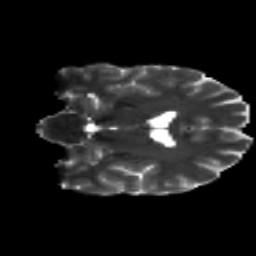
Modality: T2w
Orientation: coronal
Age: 34
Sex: male
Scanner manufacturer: siemens
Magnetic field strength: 3 T
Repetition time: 8.8 s
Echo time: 0.085 s